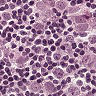
Metastatic tissue present: yes